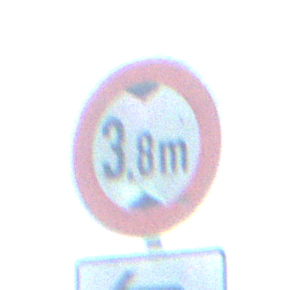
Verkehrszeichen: TatsaechlicheHoehe
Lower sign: RichtungsangabeDurchPfeile2
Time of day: Night
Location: Outdoor (Nature)
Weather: PartlyCloudy
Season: NotSpecified
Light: Natural